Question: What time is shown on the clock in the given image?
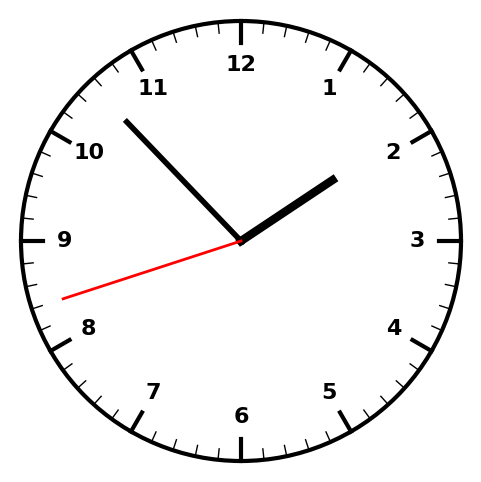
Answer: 01:52:42